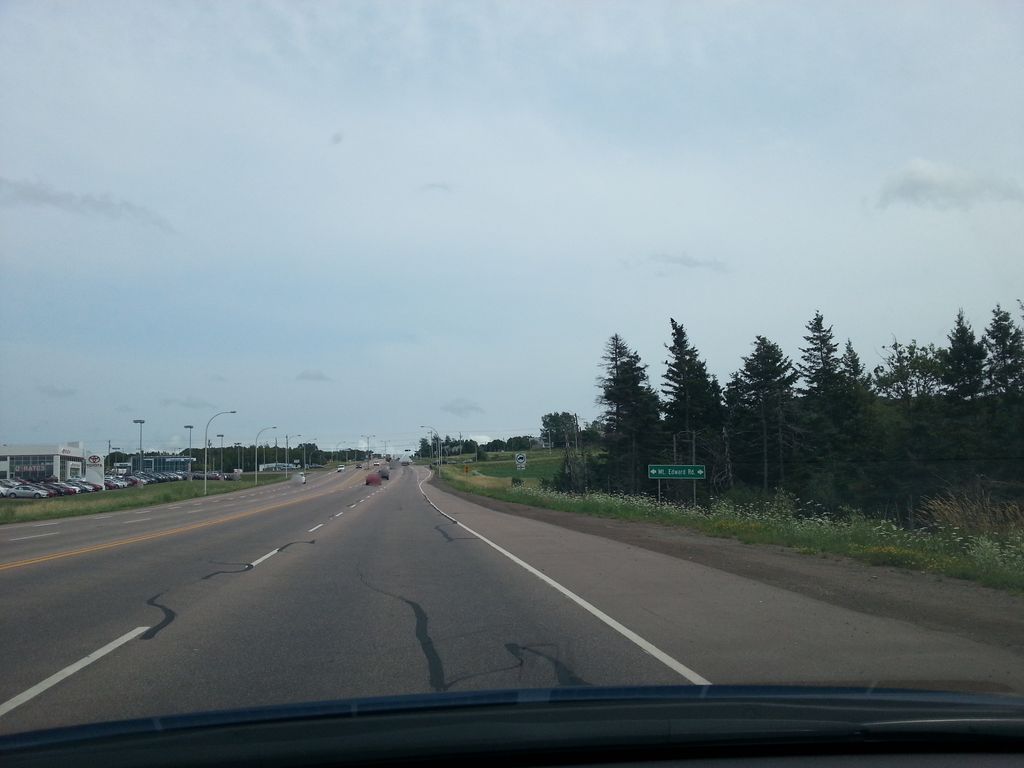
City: charlottetown